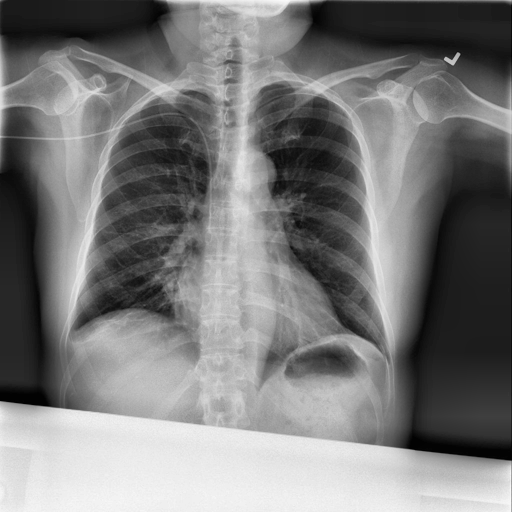
Finding: NORMAL